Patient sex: F
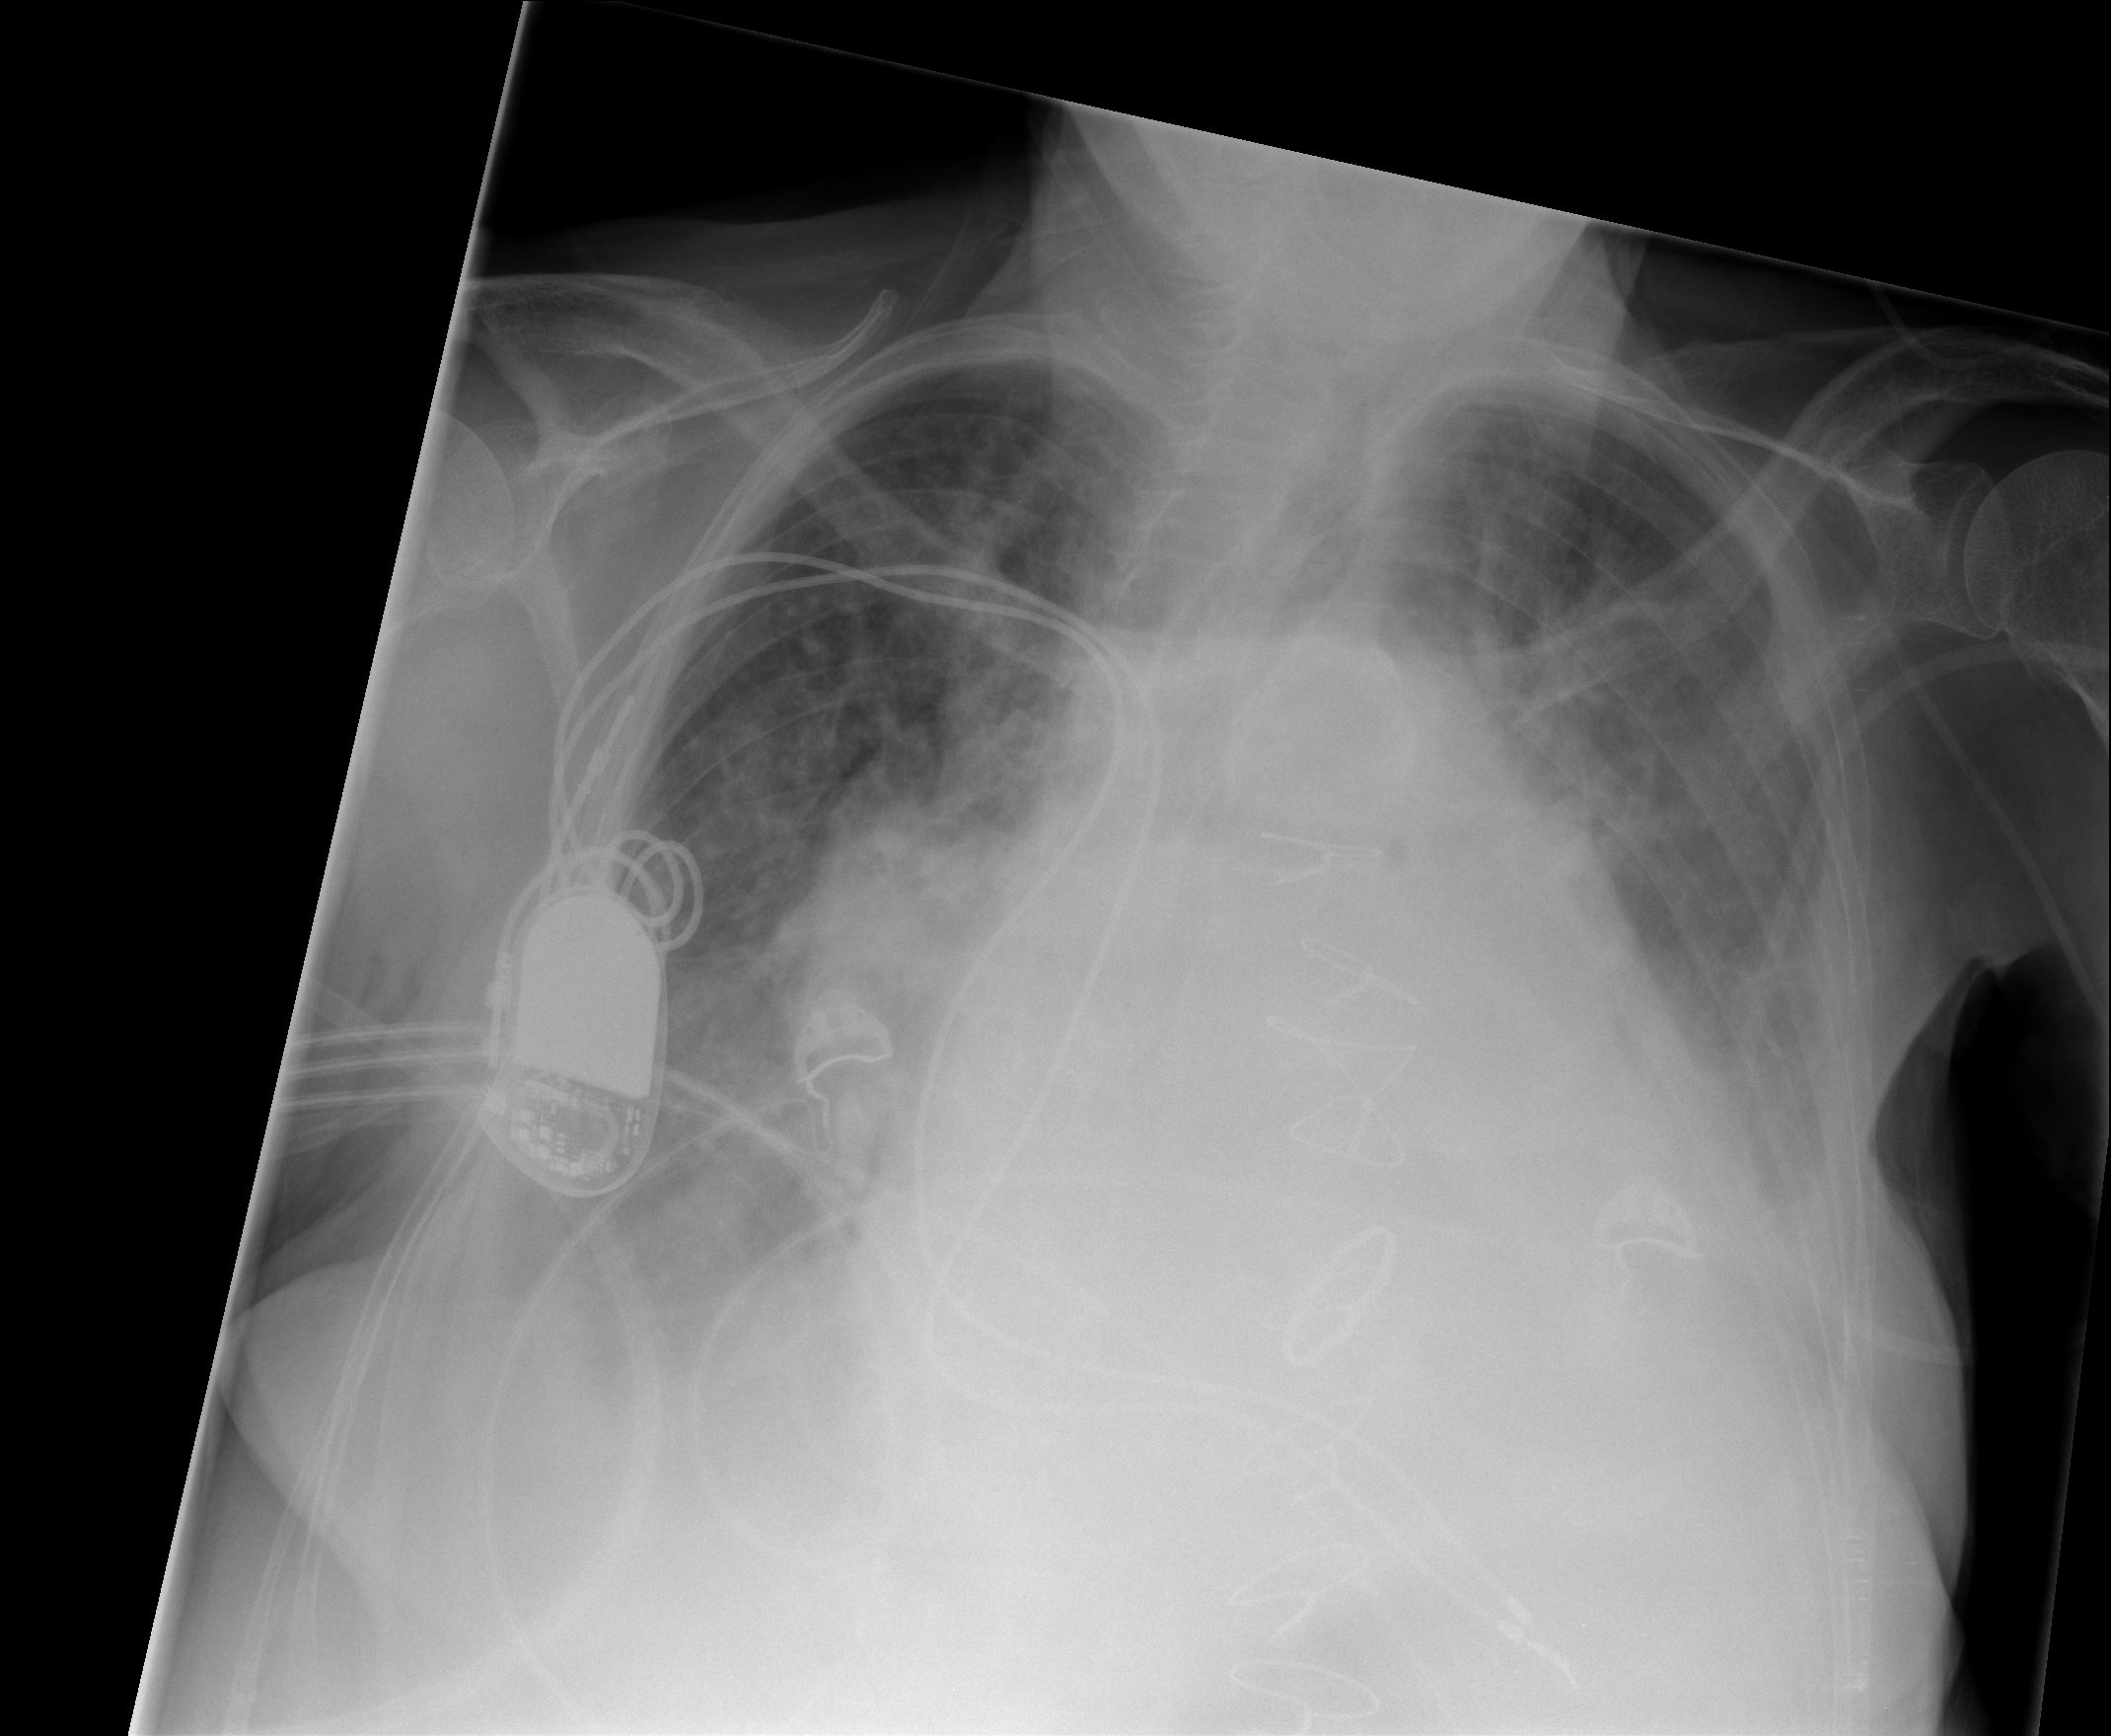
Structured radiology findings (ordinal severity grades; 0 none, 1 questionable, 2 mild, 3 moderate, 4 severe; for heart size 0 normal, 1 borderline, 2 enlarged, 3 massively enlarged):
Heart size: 3
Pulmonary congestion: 3
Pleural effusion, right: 2
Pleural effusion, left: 2
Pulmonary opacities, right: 2
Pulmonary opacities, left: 2
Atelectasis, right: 2
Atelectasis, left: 2